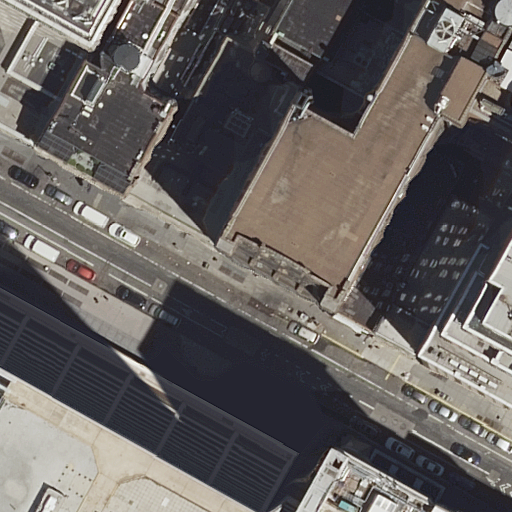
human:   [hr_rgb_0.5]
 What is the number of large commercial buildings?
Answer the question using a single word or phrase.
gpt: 1

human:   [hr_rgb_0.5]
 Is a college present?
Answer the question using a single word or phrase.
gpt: yes

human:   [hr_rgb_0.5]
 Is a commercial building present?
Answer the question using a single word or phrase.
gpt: yes

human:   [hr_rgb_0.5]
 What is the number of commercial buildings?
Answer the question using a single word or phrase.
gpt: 1

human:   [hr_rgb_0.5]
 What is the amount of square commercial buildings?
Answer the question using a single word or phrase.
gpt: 0

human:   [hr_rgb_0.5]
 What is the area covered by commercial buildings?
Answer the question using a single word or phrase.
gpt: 1392m2

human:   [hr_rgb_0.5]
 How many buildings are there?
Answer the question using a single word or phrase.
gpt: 10

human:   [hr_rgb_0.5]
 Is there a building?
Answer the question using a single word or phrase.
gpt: yes

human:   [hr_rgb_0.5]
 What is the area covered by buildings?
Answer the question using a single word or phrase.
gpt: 11542m2

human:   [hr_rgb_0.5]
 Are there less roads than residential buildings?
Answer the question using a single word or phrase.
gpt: yes

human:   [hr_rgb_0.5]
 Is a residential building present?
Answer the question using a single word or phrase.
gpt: yes

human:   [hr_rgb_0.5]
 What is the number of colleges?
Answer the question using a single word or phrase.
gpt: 1

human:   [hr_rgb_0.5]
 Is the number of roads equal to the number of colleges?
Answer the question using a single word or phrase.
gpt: yes

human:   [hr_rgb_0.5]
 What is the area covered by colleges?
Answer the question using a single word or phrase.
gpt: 2286m2

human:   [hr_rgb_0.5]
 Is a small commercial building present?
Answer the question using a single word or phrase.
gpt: no

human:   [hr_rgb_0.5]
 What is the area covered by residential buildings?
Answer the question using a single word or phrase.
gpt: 7537m2

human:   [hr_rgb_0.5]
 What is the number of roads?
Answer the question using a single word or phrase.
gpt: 1

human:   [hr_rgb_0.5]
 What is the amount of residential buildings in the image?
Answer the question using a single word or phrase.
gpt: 7

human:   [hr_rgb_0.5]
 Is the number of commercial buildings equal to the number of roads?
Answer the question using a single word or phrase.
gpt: yes

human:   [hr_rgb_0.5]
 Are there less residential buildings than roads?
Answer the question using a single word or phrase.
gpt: no

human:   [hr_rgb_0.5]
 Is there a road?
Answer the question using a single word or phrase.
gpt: yes

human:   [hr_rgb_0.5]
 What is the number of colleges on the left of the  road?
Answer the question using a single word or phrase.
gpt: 0

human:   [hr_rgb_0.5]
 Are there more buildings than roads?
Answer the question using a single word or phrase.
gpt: yes

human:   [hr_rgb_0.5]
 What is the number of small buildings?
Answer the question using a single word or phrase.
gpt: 2

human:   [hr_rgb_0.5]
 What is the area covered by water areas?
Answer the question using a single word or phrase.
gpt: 0m2

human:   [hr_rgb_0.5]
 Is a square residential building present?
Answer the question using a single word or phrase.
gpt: no

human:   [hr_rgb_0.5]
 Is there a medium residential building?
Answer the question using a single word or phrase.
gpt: yes

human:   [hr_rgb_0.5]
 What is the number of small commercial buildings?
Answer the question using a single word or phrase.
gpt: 0

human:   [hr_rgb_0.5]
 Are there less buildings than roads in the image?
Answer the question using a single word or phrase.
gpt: no

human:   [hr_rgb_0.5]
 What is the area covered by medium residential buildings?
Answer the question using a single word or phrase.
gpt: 732m2

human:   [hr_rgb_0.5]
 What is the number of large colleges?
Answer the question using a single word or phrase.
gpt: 1

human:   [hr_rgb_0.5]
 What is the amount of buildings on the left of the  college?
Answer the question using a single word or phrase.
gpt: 3

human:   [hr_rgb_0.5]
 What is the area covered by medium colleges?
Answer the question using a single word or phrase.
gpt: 0m2

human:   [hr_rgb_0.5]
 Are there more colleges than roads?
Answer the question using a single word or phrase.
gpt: no

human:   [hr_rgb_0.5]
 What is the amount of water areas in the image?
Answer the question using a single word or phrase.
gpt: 0

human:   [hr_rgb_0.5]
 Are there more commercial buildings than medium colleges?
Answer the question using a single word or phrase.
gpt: yes

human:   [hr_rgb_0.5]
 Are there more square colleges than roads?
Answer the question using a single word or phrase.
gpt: no

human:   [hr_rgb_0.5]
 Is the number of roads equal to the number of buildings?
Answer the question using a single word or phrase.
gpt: no

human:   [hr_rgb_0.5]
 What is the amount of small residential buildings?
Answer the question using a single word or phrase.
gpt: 2

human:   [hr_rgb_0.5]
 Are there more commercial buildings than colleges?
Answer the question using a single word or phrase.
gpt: no

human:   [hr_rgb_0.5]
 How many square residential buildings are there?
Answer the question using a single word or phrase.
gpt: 0

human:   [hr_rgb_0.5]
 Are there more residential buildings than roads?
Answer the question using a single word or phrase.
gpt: yes

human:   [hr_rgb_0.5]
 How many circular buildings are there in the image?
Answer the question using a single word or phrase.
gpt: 0

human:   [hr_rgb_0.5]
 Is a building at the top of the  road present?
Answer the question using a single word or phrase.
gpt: yes

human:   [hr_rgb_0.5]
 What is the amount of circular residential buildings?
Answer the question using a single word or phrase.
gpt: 0

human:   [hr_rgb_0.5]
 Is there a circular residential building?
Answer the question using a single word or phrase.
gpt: no

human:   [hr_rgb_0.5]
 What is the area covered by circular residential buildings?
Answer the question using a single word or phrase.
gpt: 0m2

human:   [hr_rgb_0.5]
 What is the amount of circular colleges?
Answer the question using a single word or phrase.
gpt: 0

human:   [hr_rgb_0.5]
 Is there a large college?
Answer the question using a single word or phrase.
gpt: yes

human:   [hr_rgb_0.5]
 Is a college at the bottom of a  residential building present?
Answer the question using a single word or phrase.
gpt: yes

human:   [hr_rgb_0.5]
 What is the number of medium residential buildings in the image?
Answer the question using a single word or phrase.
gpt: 2

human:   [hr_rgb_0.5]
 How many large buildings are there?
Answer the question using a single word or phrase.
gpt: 5

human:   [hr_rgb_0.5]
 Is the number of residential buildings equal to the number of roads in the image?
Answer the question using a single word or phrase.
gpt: no

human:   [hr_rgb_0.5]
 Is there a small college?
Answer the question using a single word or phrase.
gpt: no

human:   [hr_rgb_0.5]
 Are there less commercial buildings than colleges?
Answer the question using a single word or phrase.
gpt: no

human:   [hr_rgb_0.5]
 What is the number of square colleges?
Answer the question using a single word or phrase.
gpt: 0

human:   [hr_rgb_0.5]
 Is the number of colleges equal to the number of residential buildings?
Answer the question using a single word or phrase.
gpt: no

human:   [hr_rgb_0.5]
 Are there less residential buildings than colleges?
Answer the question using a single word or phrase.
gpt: no

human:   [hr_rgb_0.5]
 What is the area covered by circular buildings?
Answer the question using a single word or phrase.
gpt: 0m2

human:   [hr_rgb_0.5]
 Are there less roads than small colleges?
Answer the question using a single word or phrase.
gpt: no

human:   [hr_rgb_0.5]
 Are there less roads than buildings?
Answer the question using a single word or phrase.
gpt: yes

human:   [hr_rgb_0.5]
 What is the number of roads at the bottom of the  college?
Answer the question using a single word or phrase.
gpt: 0

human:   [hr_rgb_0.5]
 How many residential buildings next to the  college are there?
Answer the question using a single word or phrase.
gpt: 7

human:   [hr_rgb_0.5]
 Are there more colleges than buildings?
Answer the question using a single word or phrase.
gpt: no